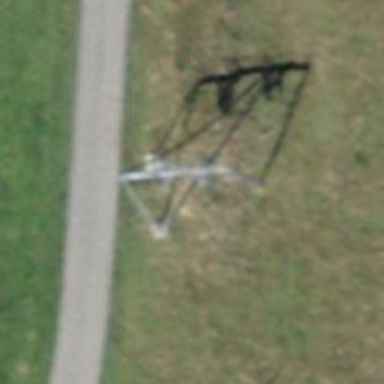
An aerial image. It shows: Pylon used for aerialway.